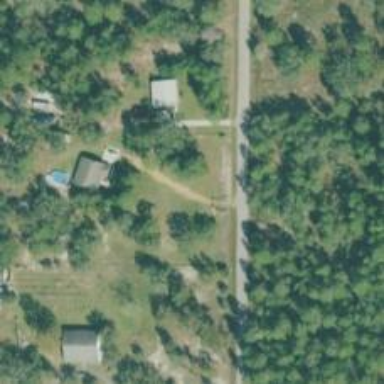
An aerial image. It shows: Driveway.